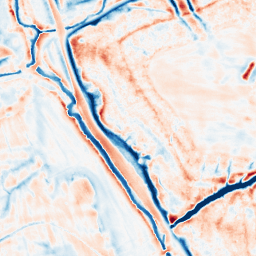
Category: edge_preserving
Decomposition family: bilateral
Decomposition parameters: d: 21
sigma_color: 25
sigma_space: 150
Upsampling method: cubic_mitchell
Upsampling parameters: scale: 4
Upsampling scale: 4